Chest X-ray:
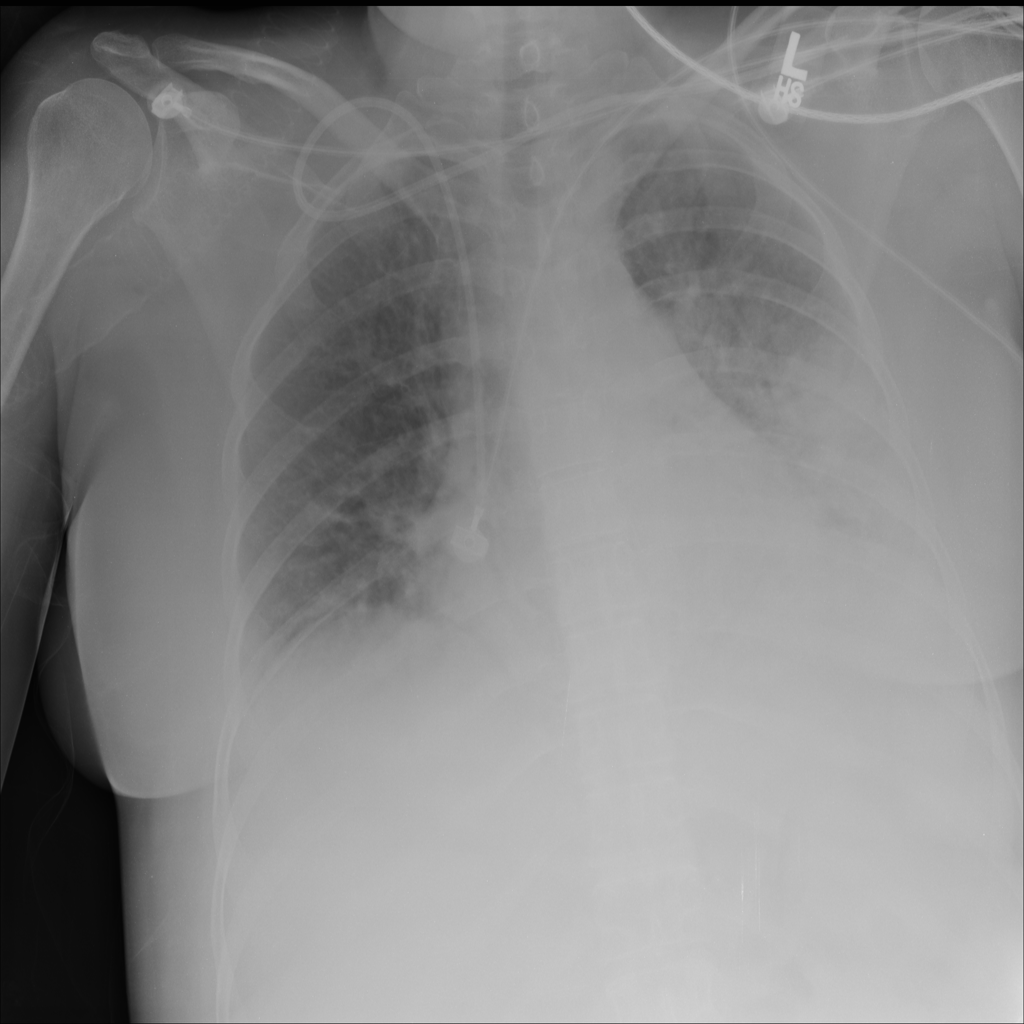
Findings: Consolidation, Effusion
No abnormal finding: no